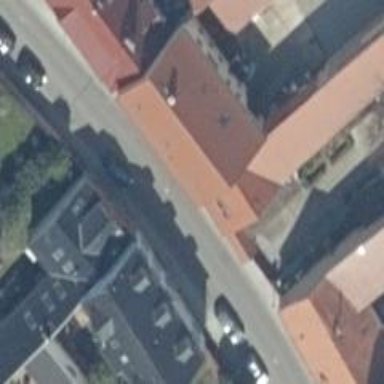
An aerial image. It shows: Building.